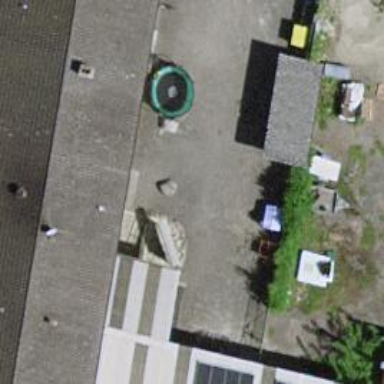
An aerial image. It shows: Restaurant in building.